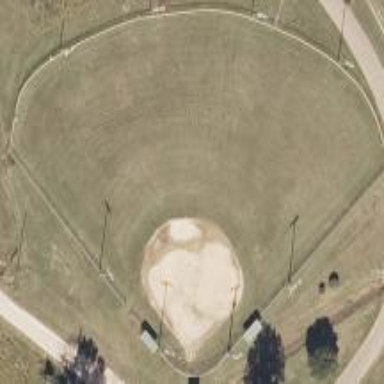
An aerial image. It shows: Baseball pitch for leisure land activities.